Question: So, on my web app's home page I have a birthday (mm/dd/yy) select fields however the drop down is being cut off by the next section of the homepage's background.
Here's the relevant CSS styling for the select:
'''
.selectify .option {
background: none repeat scroll 0 0 #FFFFFF;
border-top: 0 none;
color: #999999;
cursor: pointer;
padding: 5px 20px;
}
'''
And an image:

How can I get the drop down to go over the secondary background section?
Cheers!
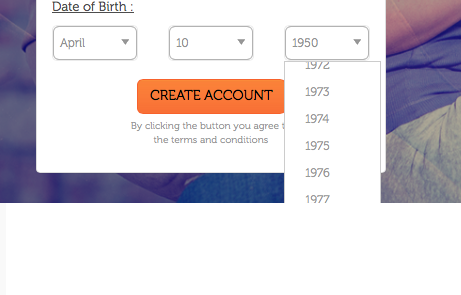
Answer: After being given the link:
'.banner' has a style of 'overflow:hidden;'. This is what is causing it to hide.
Delete it from the styles of 'banner'.
Then, you have a class called 'container middel-class'. Change this to just 'middel-class'.
Then put 'container' INSIDE 'middel-class'. eg:
'''
<div class='middel-class'>
<div class='container'>
.. <!-- rest of code as normal -->
</div> <!-- end of container -->
</div> <!-- end of middel-class -->
'''
Also, it's 'middle', not 'middel', but it doesn't really matter :P